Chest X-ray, PA view. Patient: 56 years old, sex M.
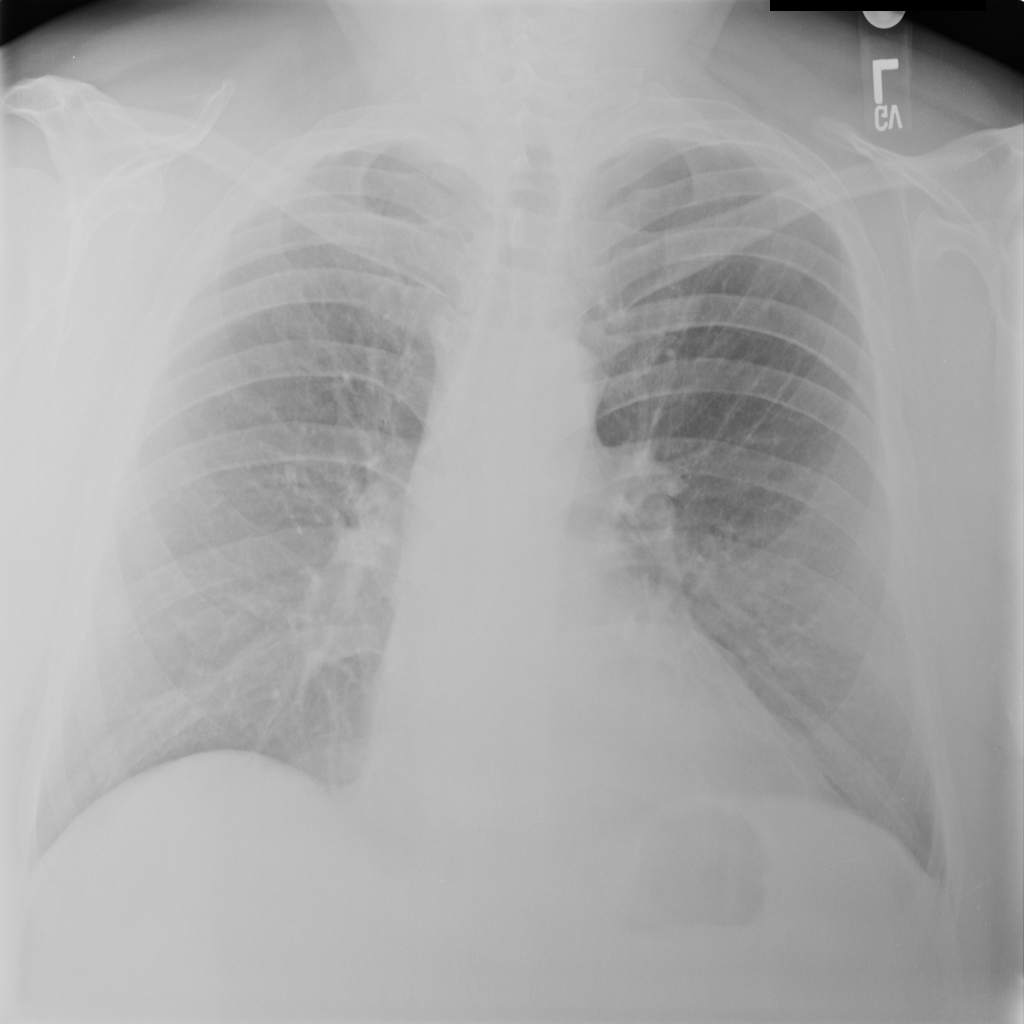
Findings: No Finding